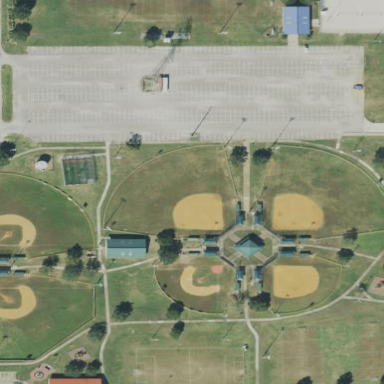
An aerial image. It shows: Baseball pitch for leisure land activities.